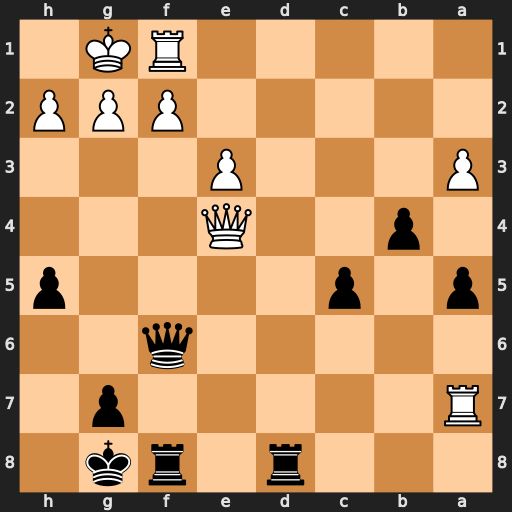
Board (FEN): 3r1rk1/R5p1/5q2/p1p4p/1p2Q3/P3P3/5PPP/5RK1
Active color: b
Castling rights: -
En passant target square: -
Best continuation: Qxf2+ Rxf2 Rd1+ Rf1 Rdxf1#